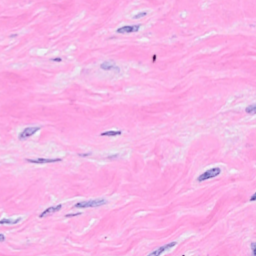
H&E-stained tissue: Breast